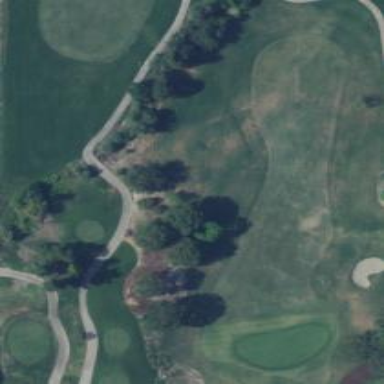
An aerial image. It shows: Tree on the golf course.